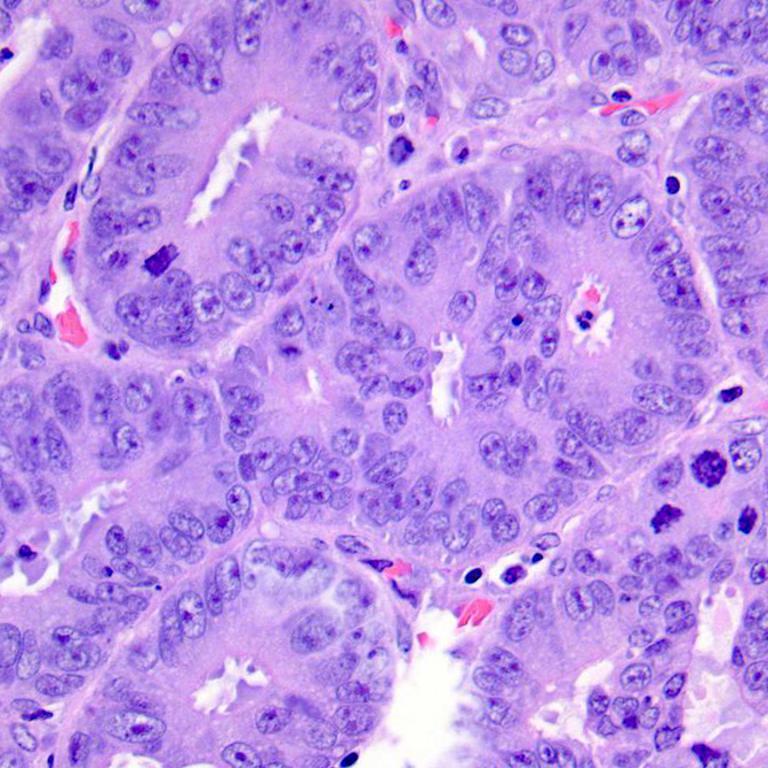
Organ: colon
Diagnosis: adenocarcinomas